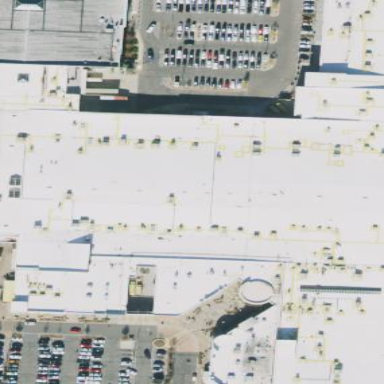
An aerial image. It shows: Mall building.